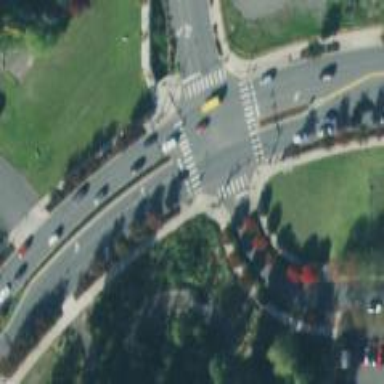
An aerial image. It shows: Zebra crossing on footway.